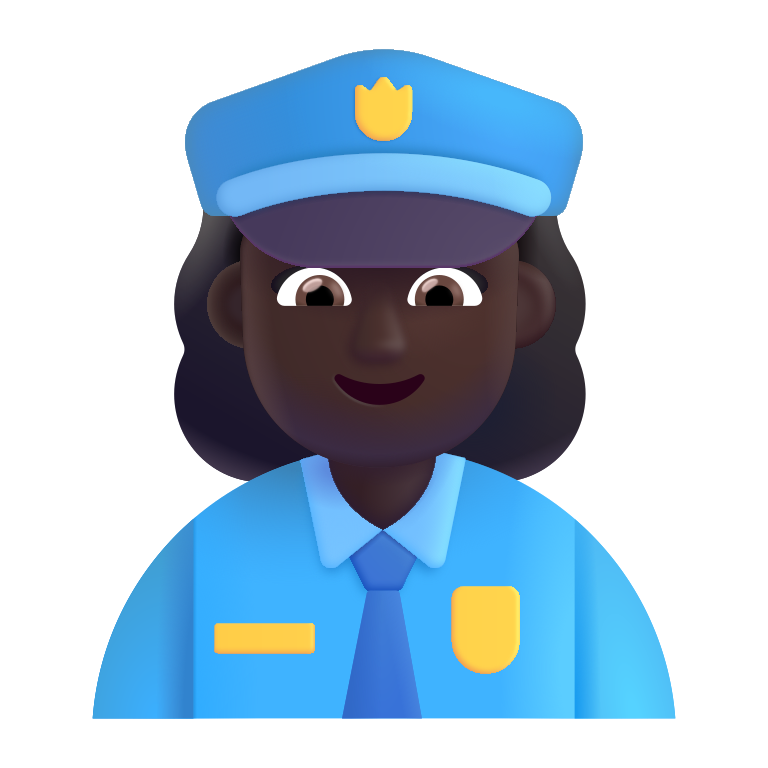
woman police officer color dark